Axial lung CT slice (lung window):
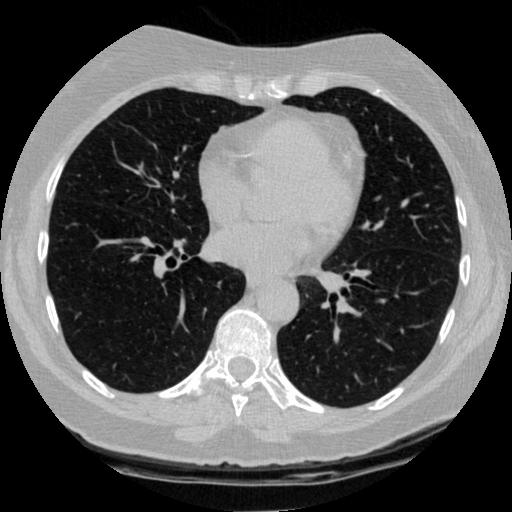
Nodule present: no